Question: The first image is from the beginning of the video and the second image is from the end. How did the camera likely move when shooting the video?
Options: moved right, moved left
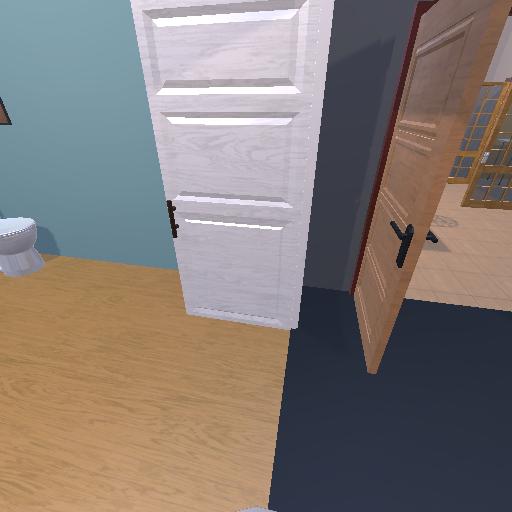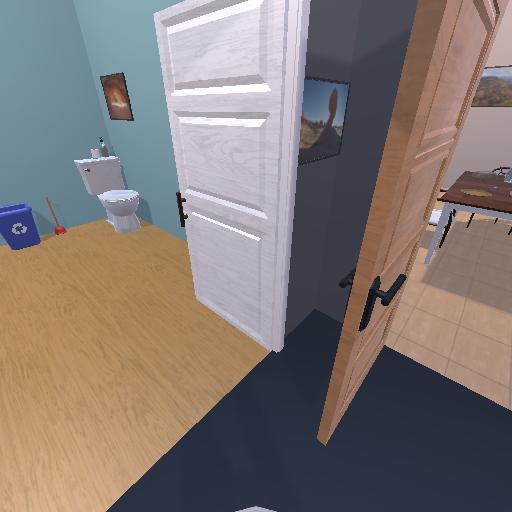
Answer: moved right